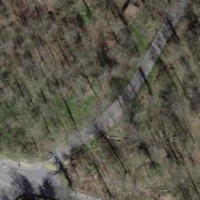
EUNIS habitat code: 41
Species observed at this site:
Carpinus betulus
Fagus sylvatica
Fraxinus excelsior